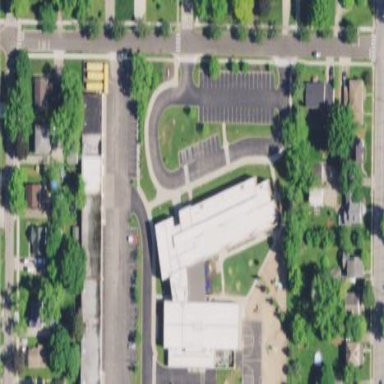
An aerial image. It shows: School building.